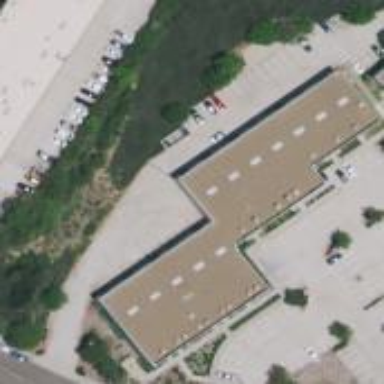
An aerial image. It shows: Industrial building.